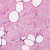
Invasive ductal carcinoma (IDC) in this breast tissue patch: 1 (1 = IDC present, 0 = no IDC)